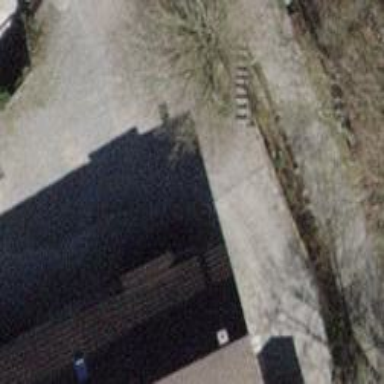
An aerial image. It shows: Road with steps.